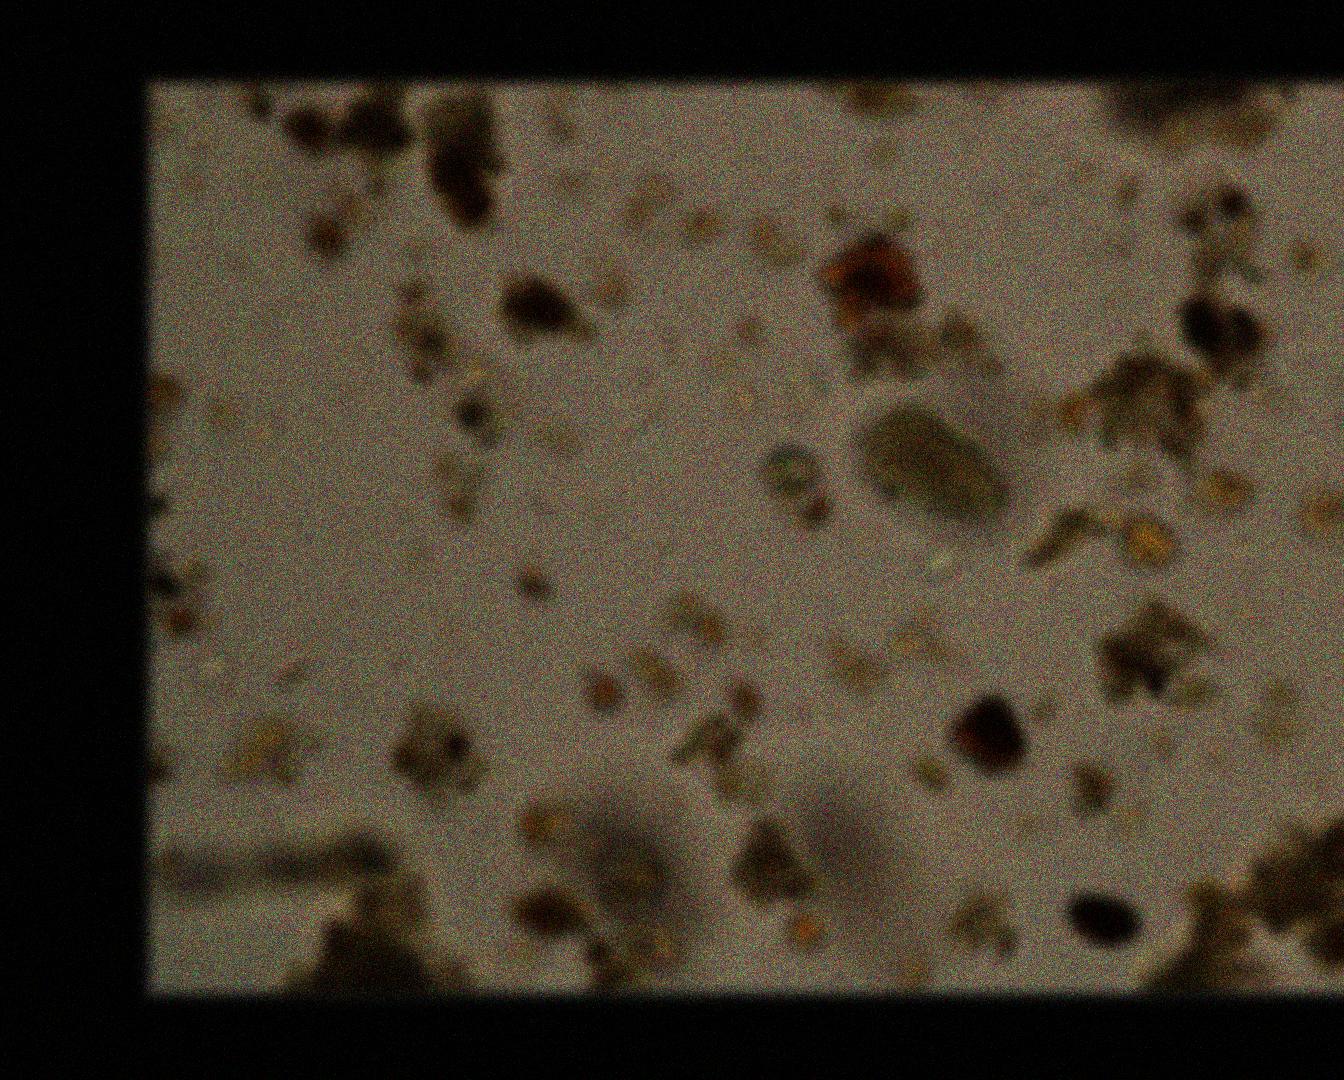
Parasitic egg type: Hookworm egg